Interaction volume radius: 5 \u00c5
Interaction volume height: 15 \u00c5
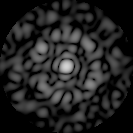
Disorder parameter: 0.6948